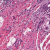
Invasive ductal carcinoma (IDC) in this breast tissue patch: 0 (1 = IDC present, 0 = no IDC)